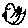
Label: bird